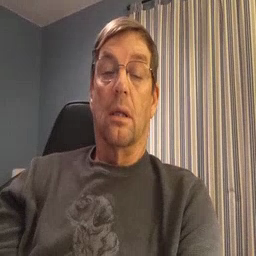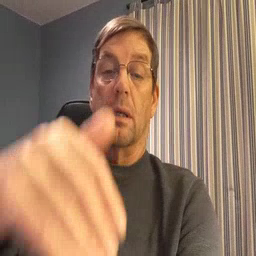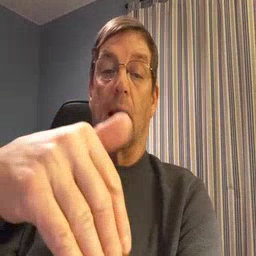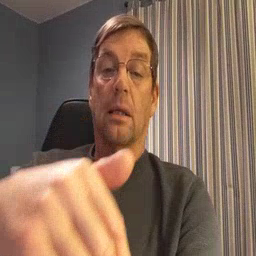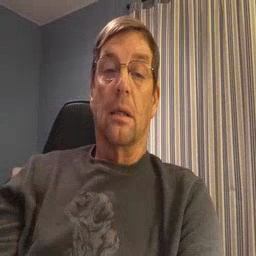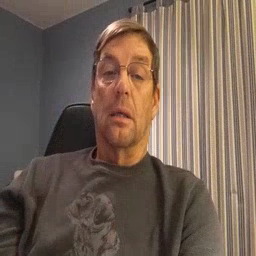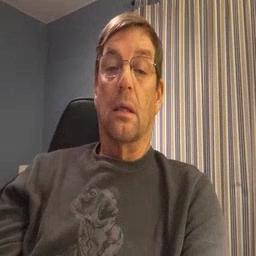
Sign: night